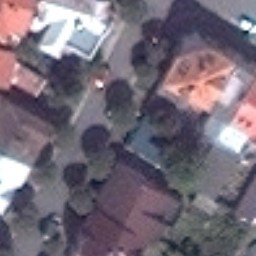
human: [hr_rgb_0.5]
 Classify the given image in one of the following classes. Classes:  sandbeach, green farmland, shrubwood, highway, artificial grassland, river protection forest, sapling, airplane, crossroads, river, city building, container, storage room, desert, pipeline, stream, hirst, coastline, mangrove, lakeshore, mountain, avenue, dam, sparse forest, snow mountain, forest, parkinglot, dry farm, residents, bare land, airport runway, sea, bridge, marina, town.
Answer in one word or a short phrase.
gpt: residents